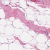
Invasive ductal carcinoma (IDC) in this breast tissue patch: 0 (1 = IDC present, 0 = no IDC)